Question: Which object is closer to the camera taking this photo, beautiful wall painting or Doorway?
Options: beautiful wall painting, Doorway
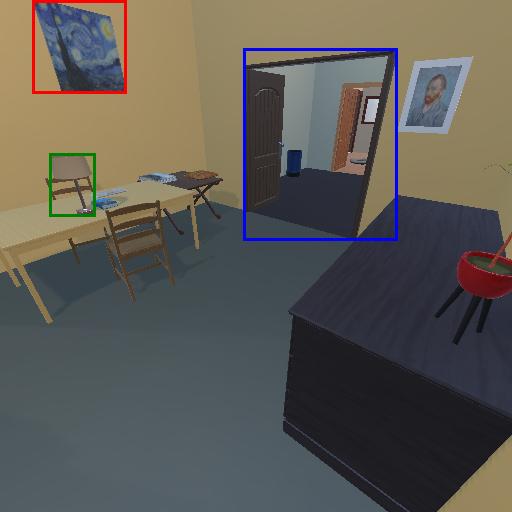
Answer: beautiful wall painting